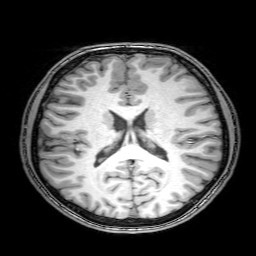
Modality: T1w
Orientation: coronal
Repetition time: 0.00828 s
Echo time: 0.00388 s